Question: Im posting from my phone so please excuse stupid typos and formatting issues.
I have an activity which lists saved games that the player can load.
I created a simple layout xml file which defines a ScrollView. On load, I grab all the saved games and programatically add a view for each saved game to a vertically oriented LinearLayout child of the ScrollView.
The view for each game consists of a Horizontally oriented LinearLayout which in turn contains a Button and a vertically oriented LinearLayout. That LinearLayout in turn contains some TextViews and ImageViews (and one more LinearLayout which I'm ommitting here for the sake of clarity).
The hierarchy looks something like this (some details omitted).
'''
ScrollView
LinearLayout - vertical
Each saved game:
LinearLayout - horizontal
Button - load game
LinearLayout - vertical
TextView - game name
TextView - date string
'''
I would like the top of the button and the "game name" texview to be vertically aligned but the TextView (or maybe it's LinearLayout parent) has some rogue padding on top that I can't get rid of. See screenshot for details.

LoadSaved class:
Note: mScrollView is badly named. It refers to the ScrollView's child LinearLayout.
'''
public class LoadSaved extends Activity {
public LinearLayout mScrollView;
private MinerDb mDb;
public void onCreate(Bundle b) {
super.onCreate(b);
setContentView(R.layout.loadsaved);
mDb = new MinerDb(this);
mScrollView = (LinearLayout) findViewById(R.id.load_scroll_view);
Bundle[] savedGames = mDb.getSavedGames();
for (int i = 0; i < savedGames.length; i++) {
Bundle game = savedGames[i];
final int gameId = game.getInt("gameId");
String name = game.getString("name");
String date = game.getString("date");
Bundle player = game.getBundle("player");
int playerMoney = player.getInt("money");
int playerHealth = player.getInt("health");
LinearLayout gameContainer = new LinearLayout(getApplicationContext());
gameContainer.setPadding(5, 5, 5, 5);
gameContainer.setGravity(Gravity.TOP);
gameContainer.setOrientation(LinearLayout.HORIZONTAL);
gameContainer.setLayoutParams(new LayoutParams(LayoutParams.FILL_PARENT, LayoutParams.WRAP_CONTENT));
Button loadButton = new Button(getApplicationContext());
loadButton.setLayoutParams(new LayoutParams(LayoutParams.WRAP_CONTENT, LayoutParams.WRAP_CONTENT));
loadButton.setText("Load");
LinearLayout gameInfo = new LinearLayout(getApplicationContext());
gameInfo.setOrientation(LinearLayout.VERTICAL);
gameInfo.setPadding(10,0,10,10);
gameInfo.setGravity(Gravity.TOP);
gameInfo.setLayoutParams(new LayoutParams(LayoutParams.WRAP_CONTENT, LayoutParams.WRAP_CONTENT));
TextView nameView = new TextView(getApplicationContext());
nameView.setLayoutParams(new LayoutParams(LayoutParams.FILL_PARENT, LayoutParams.WRAP_CONTENT));
nameView.setGravity(Gravity.TOP);
nameView.setText(name);
TextView dateView = new TextView(getApplicationContext());
dateView.setPadding(5,0,0,0);
dateView.setGravity(Gravity.TOP);
dateView.setLayoutParams(new LayoutParams(LayoutParams.FILL_PARENT, LayoutParams.WRAP_CONTENT));
dateView.setText(date);
LinearLayout playerView = new LinearLayout(getApplicationContext());
playerView.setOrientation(LinearLayout.HORIZONTAL);
playerView.setPadding(5,0,0,0);
playerView.setGravity(Gravity.TOP);
playerView.setLayoutParams(new LayoutParams(LayoutParams.FILL_PARENT, LayoutParams.WRAP_CONTENT));
TextView playerMoneyView = new TextView(getApplicationContext());
playerMoneyView.setLayoutParams(new LayoutParams(LayoutParams.WRAP_CONTENT, LayoutParams.WRAP_CONTENT));
playerMoneyView.setPadding(0,0,10,0);
playerMoneyView.setTextColor(Color.GREEN);
playerMoneyView.setText("$" + playerMoney);
TextView playerHealthView = new TextView(getApplicationContext());
playerHealthView.setLayoutParams(new LayoutParams(LayoutParams.WRAP_CONTENT, LayoutParams.WRAP_CONTENT));
playerHealthView.setPadding(0,0,10,0);
playerHealthView.setTextColor(Color.RED);
playerHealthView.setText(playerHealth + "%");
playerView.addView(playerMoneyView);
playerView.addView(playerHealthView);
gameInfo.addView(nameView);
gameInfo.addView(dateView);
gameInfo.addView(playerView);
gameContainer.addView(loadButton);
gameContainer.addView(gameInfo);
mScrollView.addView(gameContainer);
loadButton.setOnClickListener(new OnClickListener() {
public void onClick(View v) {
Log.e("LoadSaved", "LoadSaved::onCreate: Clicking: " + gameId);
Intent loadGameIntent = new Intent(LoadSaved.this, Miner.class);
loadGameIntent.putExtra("load_game", gameId);
startActivity(loadGameIntent);
finish();
}
});
}
}
}
'''
loadsaved.xml
'''
<LinearLayout
android:orientation="vertical"
android:layout_width="fill_parent"
android:layout_height="wrap_content"
android:id="@+id/load_scroll_view" />
</ScrollView>
</LinearLayout>
'''
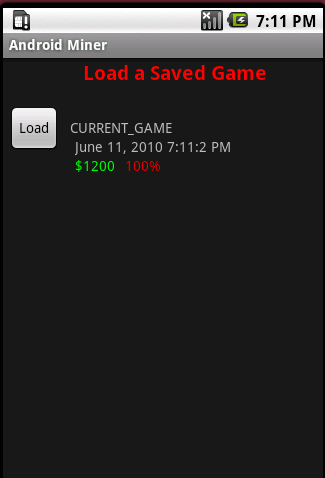
Answer: +1 to the answers suggesting ListView and RelativeLayout. For this type of situation you probably want a ListView with an item layout using RelativeLayout. (ListView will scale much better if there are many items, and if this is for a list of saved games it seems like this could grow quite a bit.) For this type of UI it's recommended to have the whole row/list item clickable rather than use a small Load button, but that's a design issue and ultimately up to you.
Don't use 'getApplicationContext' for creating your views. Activity is a Context, just pass 'this' in your case.
By default LinearLayouts try to align child views by their text baseline if present. Note that the bottom of your button's Load text aligns perfectly with the CURRENT_GAME text in your screenshot. Try 'gameContainer.setBaselineAligned(false)'.
Normally your 'gameInfo' layout would only report the baseline of one of its children if you set a baselineAlignedChildIndex, but it looks like this behavior changed between cupcake and eclair when creating LinearLayouts programmatically. (Link to the commit that changed it in AOSP <URL>